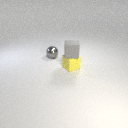
small gray rubber cube above small yellow rubber cube